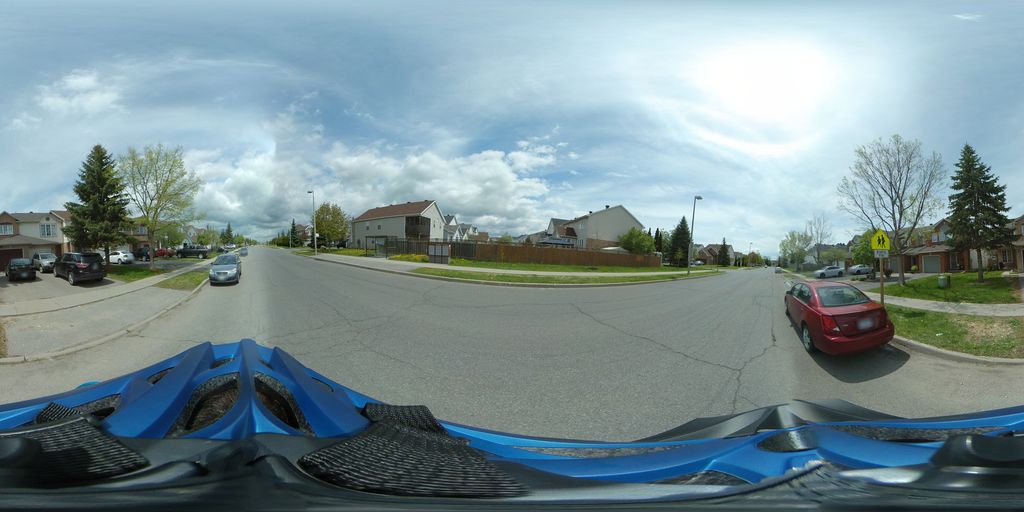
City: ottawa-gatineau